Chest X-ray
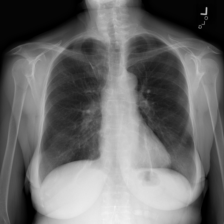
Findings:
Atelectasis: positive
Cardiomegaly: negative
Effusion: negative
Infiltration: negative
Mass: negative
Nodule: negative
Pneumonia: negative
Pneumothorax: negative
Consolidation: negative
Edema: negative
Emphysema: negative
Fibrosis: negative
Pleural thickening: negative
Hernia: negative